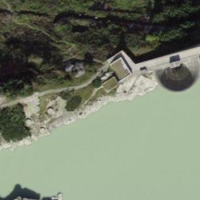
EUNIS habitat code: 14
Species observed at this site:
Chamaenerion angustifolium
Phylloscopus collybita
Parnassia palustris
Troglodytes troglodytes
Anthus spinoletta
Prunella modularis
Phoenicurus ochruros
Chamaenerion dodonaei
Alnus alnobetula
Motacilla alba